Question: I am building a todo app where I am dynamically generating tasks using javascript.[]
I generate following equivalent html from js whenever I click on the add button:
'''
<div class="row datasection">
<div class="todo">
<div class="databox col s6 offset-s1 waves-effect">
<p class="checkglyph1 checkglyph2">Task no 1</p>
<a>
<i class="material-icons checkglyph checkglyph1 checkglyph2 glyphcolor">check</i>
</a>
</div>
</div>
</div>
'''
Now what I want is whenever I click event on the task created it should become yellow in colour.I have written the code to this. below.However it works fine only when there is one task created.If there is multiple then the last task works well but actionlistener on the first one does not seem to be working.I am not able to figure out where the code is breaking.
'''
var glyph= document.querySelectorAll(".glyphcolor");
for (var i = 0; i < glyph.length; i++) {
glyph[i].addEventListener('click', function(event) {
this.classList.toggle("checkglyph1");
});
}
'''
The actual snippet
'''
//declaration
var calendardata = document.getElementById('date1');
var addbutton = document.querySelector('.addbutton');
var todo = document.querySelector('.todo');
addbutton.addEventListener('click', function() {
/* body to return the html */
if (data.value) {
var newdiv = document.createElement("div"); // Create a <button> element
newdiv.classList.add("databox", "col", "s6", "waves-effect");
//console.log(newdiv);
todo.appendChild(newdiv);
//console.log(newdiv.parentNode);
var newpar = document.createElement("p");
newpar.classList.add("checkglyph1", "checkglyph2");
var node = document.createTextNode(data.value + "." + " " +
calendardata.value);
var newa = document.createElement("a");
newdiv.appendChild(newa)
var newglyph = document.createElement("i");
newglyph.classList.add("material-icons", "checkglyph", "checkglyph1",
"checkglyph2", "glyphcolor");
var node1 = document.createTextNode("check");
newa.appendChild(newglyph);
newglyph.append(node1);
newpar.appendChild(node);
newdiv.appendChild(newpar);
data.value = "";
calendardata.value = "";
created = true;
// console.log("before glyh created");
//code to perform action on the click of the tick symbol
var glyph = document.querySelectorAll(".glyphcolor");
var par = document.getElementsByClassName('checkglyph2');
for (var i = 0; i < glyph.length; i++) {
//console.log("Inside the loop");
glyph[i].addEventListener('click', function.bind(event) {
this.classList.toggle("checkglyph1");
//console.log('Inside the click');
//console.log(i);
});
}
}
})
'''
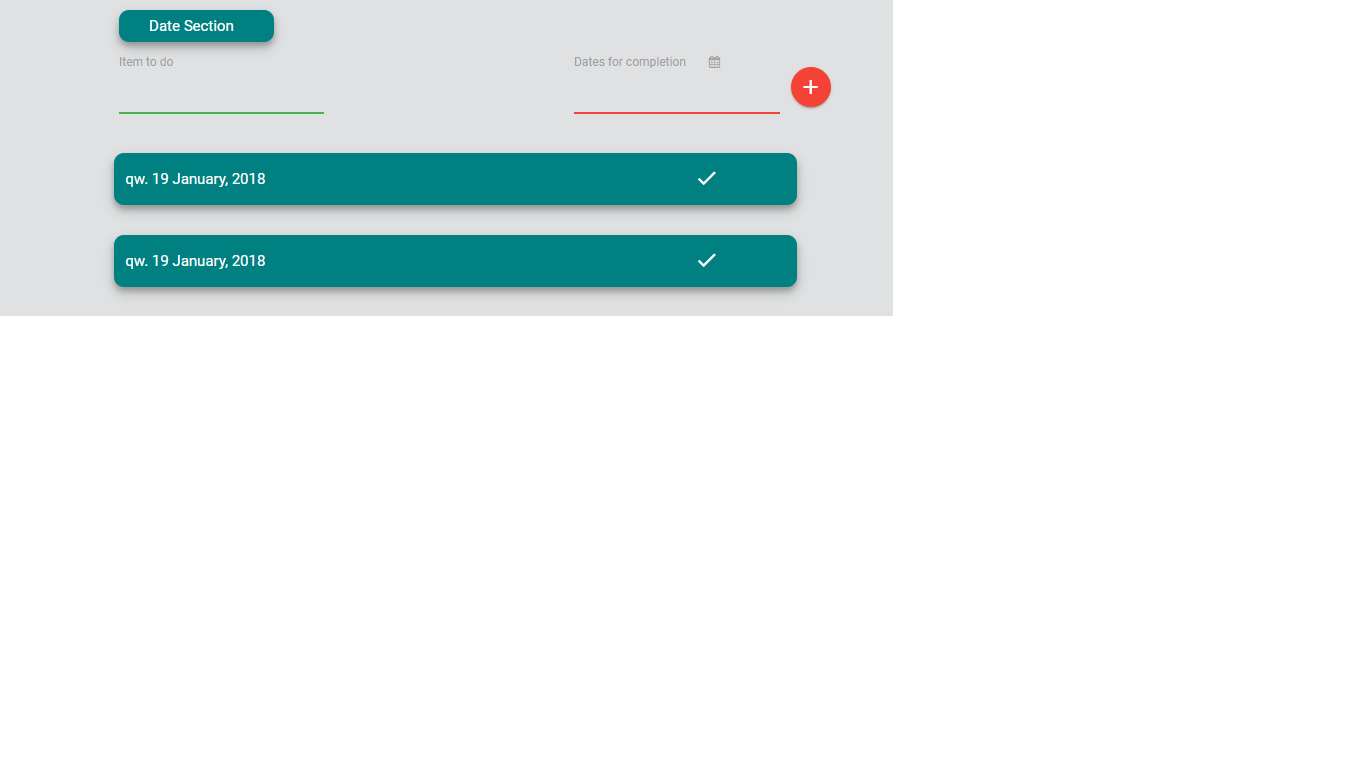
Answer: The problem with your code is that everytime you click on ".addbutton", you're going through all of the ".glyphcolor"s element's in your DOM and adding a new onclick event listener. The last one created will work, but the others will have multiple event listeners repeated (yes, this is possible). So, when you click on an element that has two events telling it to toggle the "checkglyph1" class, it will do it twice. And of course, it will not change at all. You can easily see this happening, because all the odd elements in your page must work (they will toggle the class by odd times), while the even ones must not.
This can be corrected by adding the event listener directly on the element when you create it on the page. The code below must work fine:
'''
//declaration
var calendardata = document.getElementById('date1');
var addbutton = document.querySelector('.addbutton');
var todo = document.querySelector('.todo');
addbutton.addEventListener('click', function() {
if (data.value) {
var newdiv = document.createElement("div"); // Create a <button> element
newdiv.classList.add("databox", "col", "s6", "waves-effect");
//console.log(newdiv);
todo.appendChild(newdiv);
//console.log(newdiv.parentNode);
var newpar = document.createElement("p");
newpar.classList.add("checkglyph1", "checkglyph2");
var node = document.createTextNode(data.value + "." + " " +
calendardata.value);
var newa = document.createElement("a");
newdiv.appendChild(newa)
var newglyph = document.createElement("i");
newglyph.classList.add("material-icons", "checkglyph", "checkglyph1",
"checkglyph2", "glyphcolor");
var node1 = document.createTextNode("check");
newa.appendChild(newglyph);
newglyph.append(node1);
newpar.appendChild(node);
newdiv.appendChild(newpar);
data.value = "";
calendardata.value = "";
created = true;
newglyph.addEventListener('click', function(event) {
event.preventDefault(); // Just to prevent non desired effects of click
newglyph.classList.toggle('checkglyph1');
}
}
}
'''
And just small clarifications: you don't need the "bind" in your actual code.
'''
glyph[i].addEventListener('click', function.bind(event) { // just type function(event)
this.classList.toggle('checkglyph1');...
'''